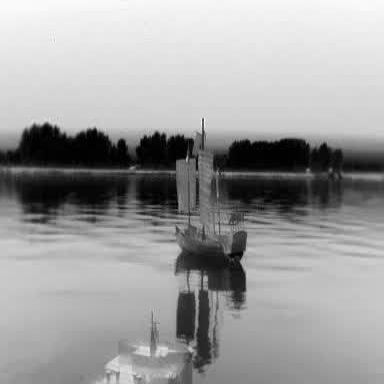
There is a container_ship in the infrared image.